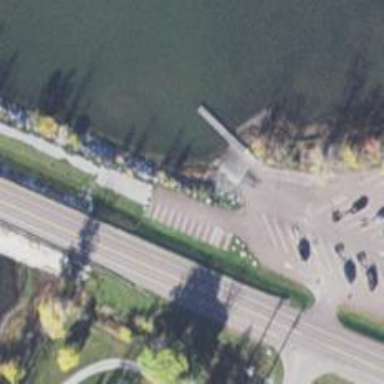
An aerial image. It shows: Slipway for leisure land vehicles on service road.